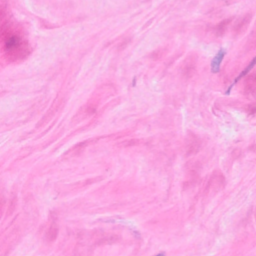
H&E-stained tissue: Breast